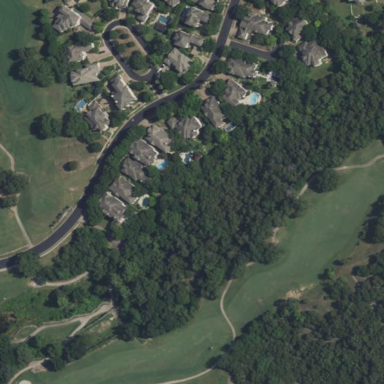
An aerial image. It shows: Golf fairway in the image.